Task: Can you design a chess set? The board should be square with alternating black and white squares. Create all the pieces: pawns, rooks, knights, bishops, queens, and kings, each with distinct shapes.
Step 2529:
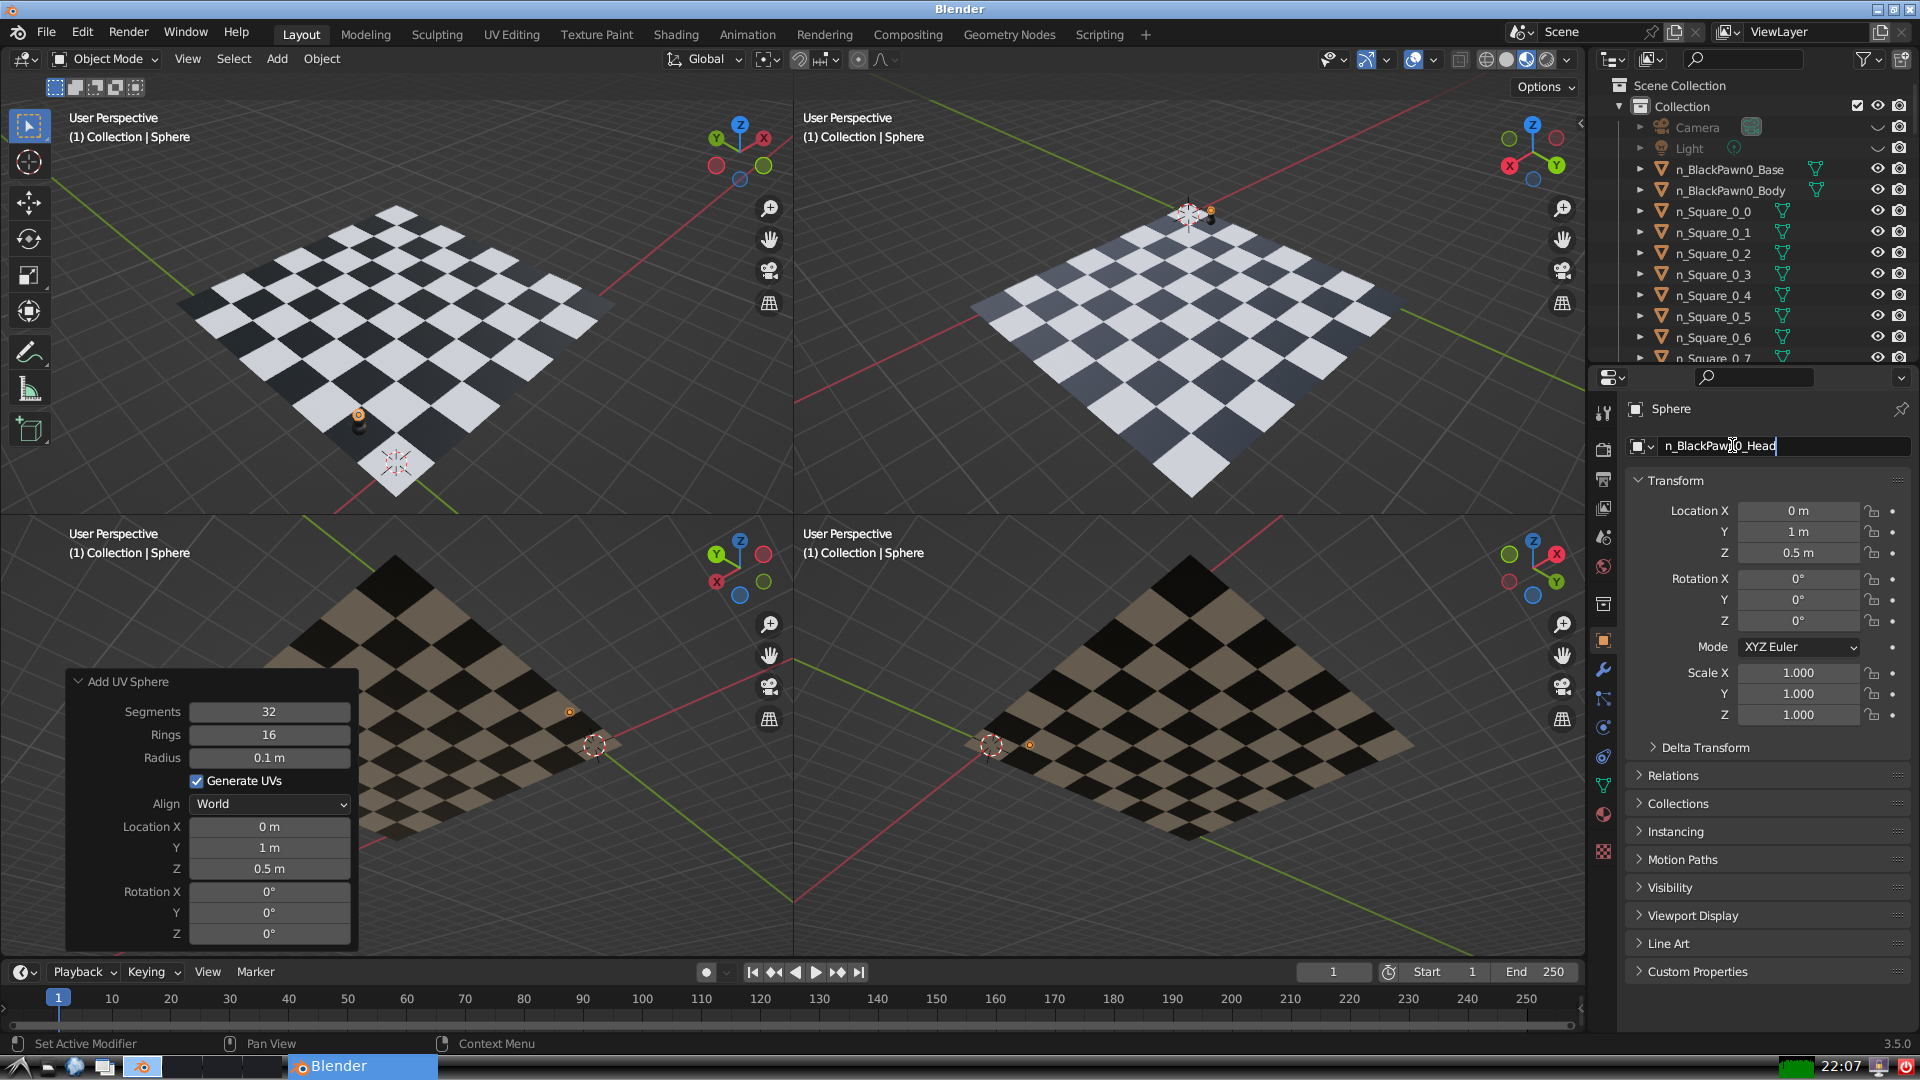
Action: {"key_press": ['Return']}